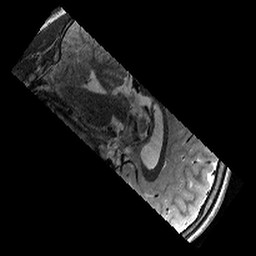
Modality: T2w
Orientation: sagittal
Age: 12
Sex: male
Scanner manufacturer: siemens
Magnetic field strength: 3 T
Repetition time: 9.23 s
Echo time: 0.067 s